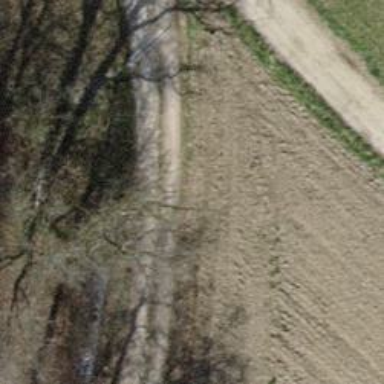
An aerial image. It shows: Compacted track road with grade3 tracktype.